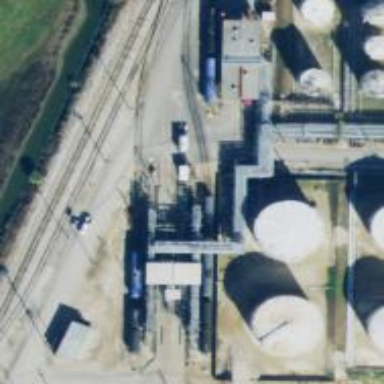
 specifically for transporting petroleum."